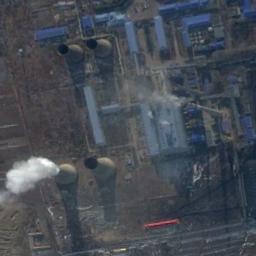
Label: thermal_power_station